Question: I haven't used FlashDevelop in half a year, and on returning (and updating it) the code completion no longer functions properly. I'm not entirely sure, but I think the code completion doesn't know the AIR library.

When pressing "Ctrl+Space" after typing "import" will only show me the classes I have already imported.
Pressing "Ctrl+Space" after typing "import f" or "import flash." returns no suggestions.
If I type of the import by hand, the class will successfully compile though.
- - - - - <URL>
and I'm out of ideas.
any help would be greatly appreciated.
Jake
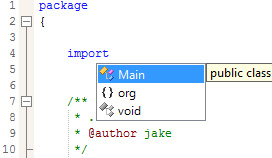
Answer: Ctrl+Alt+Space will show all the classes included in the classpath. Select an entry and it will generate the import statement.